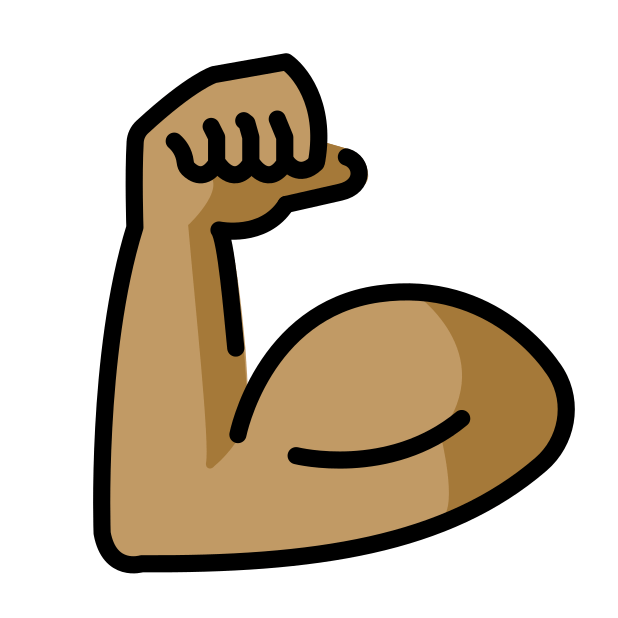
flexed biceps: medium skin tone